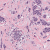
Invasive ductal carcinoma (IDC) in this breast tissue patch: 1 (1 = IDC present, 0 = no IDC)